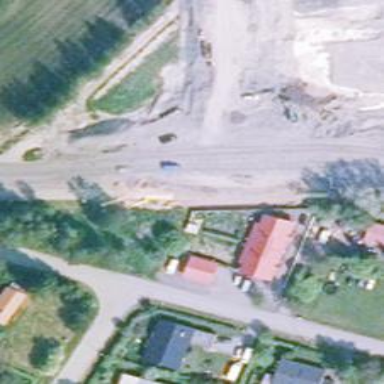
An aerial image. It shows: Secondary road made of asphalt leading to roundabout.